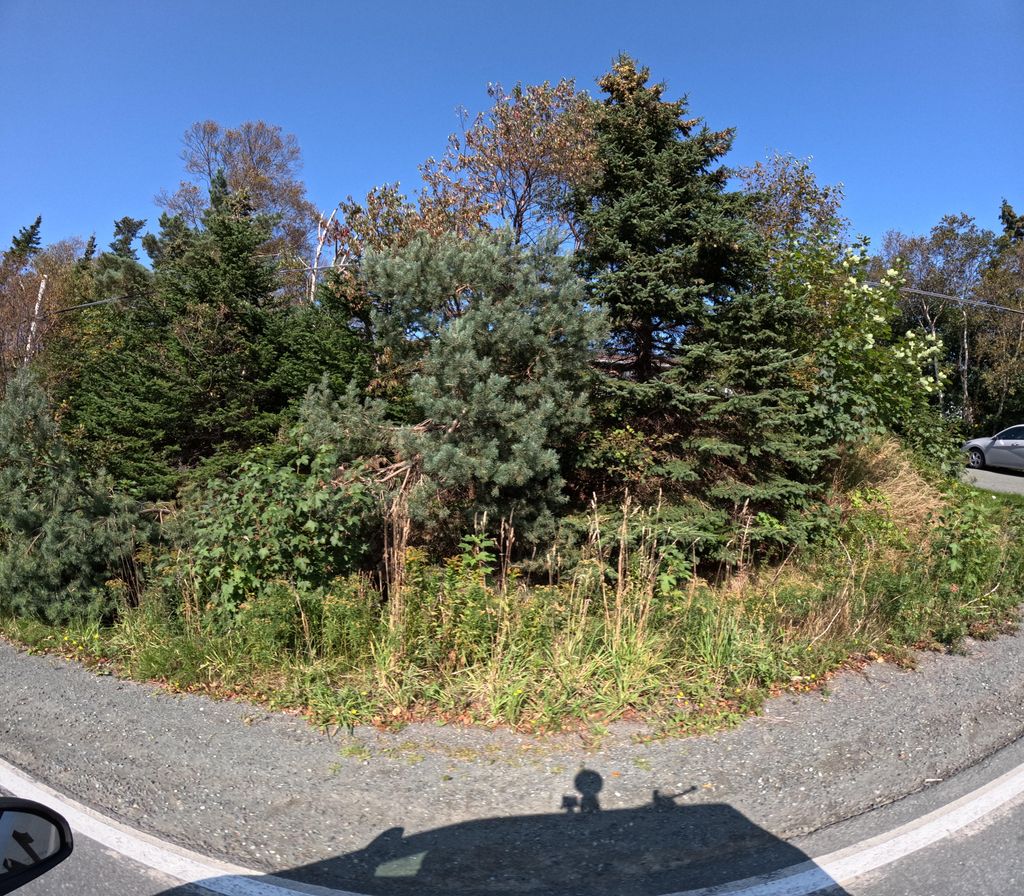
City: st_johns